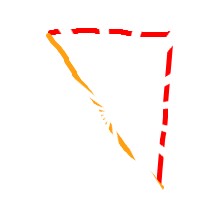
Shape: triangle